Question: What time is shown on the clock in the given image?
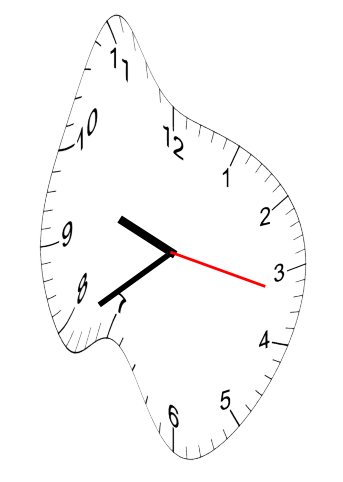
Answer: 09:39:17